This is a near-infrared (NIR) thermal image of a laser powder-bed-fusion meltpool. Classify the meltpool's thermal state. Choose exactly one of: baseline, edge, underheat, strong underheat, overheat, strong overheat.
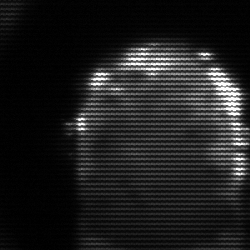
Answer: baseline